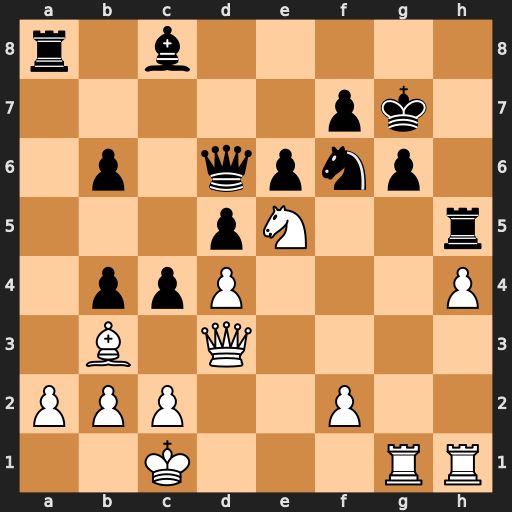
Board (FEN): r1b5/5pk1/1p1qpnp1/3pN2r/1ppP3P/1B1Q4/PPP2P2/2K3RR
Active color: w
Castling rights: -
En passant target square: -
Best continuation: Rxg6+ Kf8 Qg3 cxb3 Rxf6